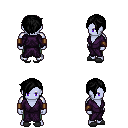
a pixel art fantasy rpg character, male body template, dark elf, purple skin, purple robe, teal pants, black pixie cut hairstyle, leather bracers, gray slippers, four views (front, back, left, right), 2x2 character sprite sheet, small pixel art, hard edges, no anti-aliasing